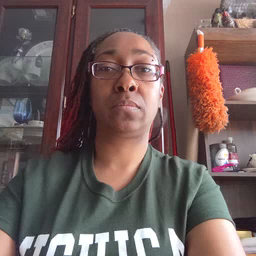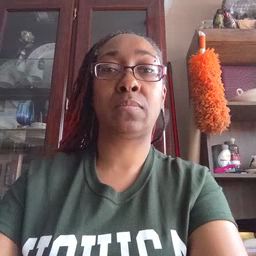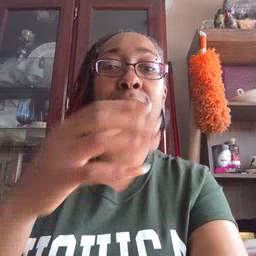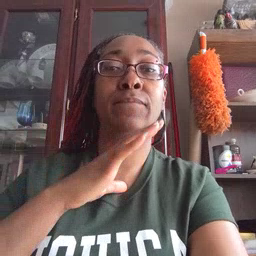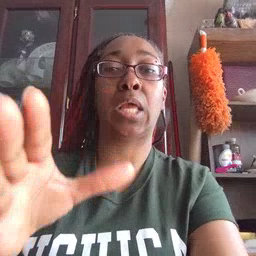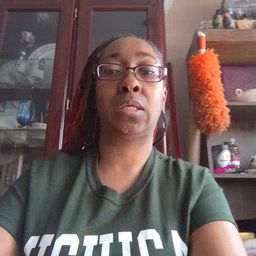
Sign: fine